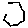
Label: hexagon